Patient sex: F
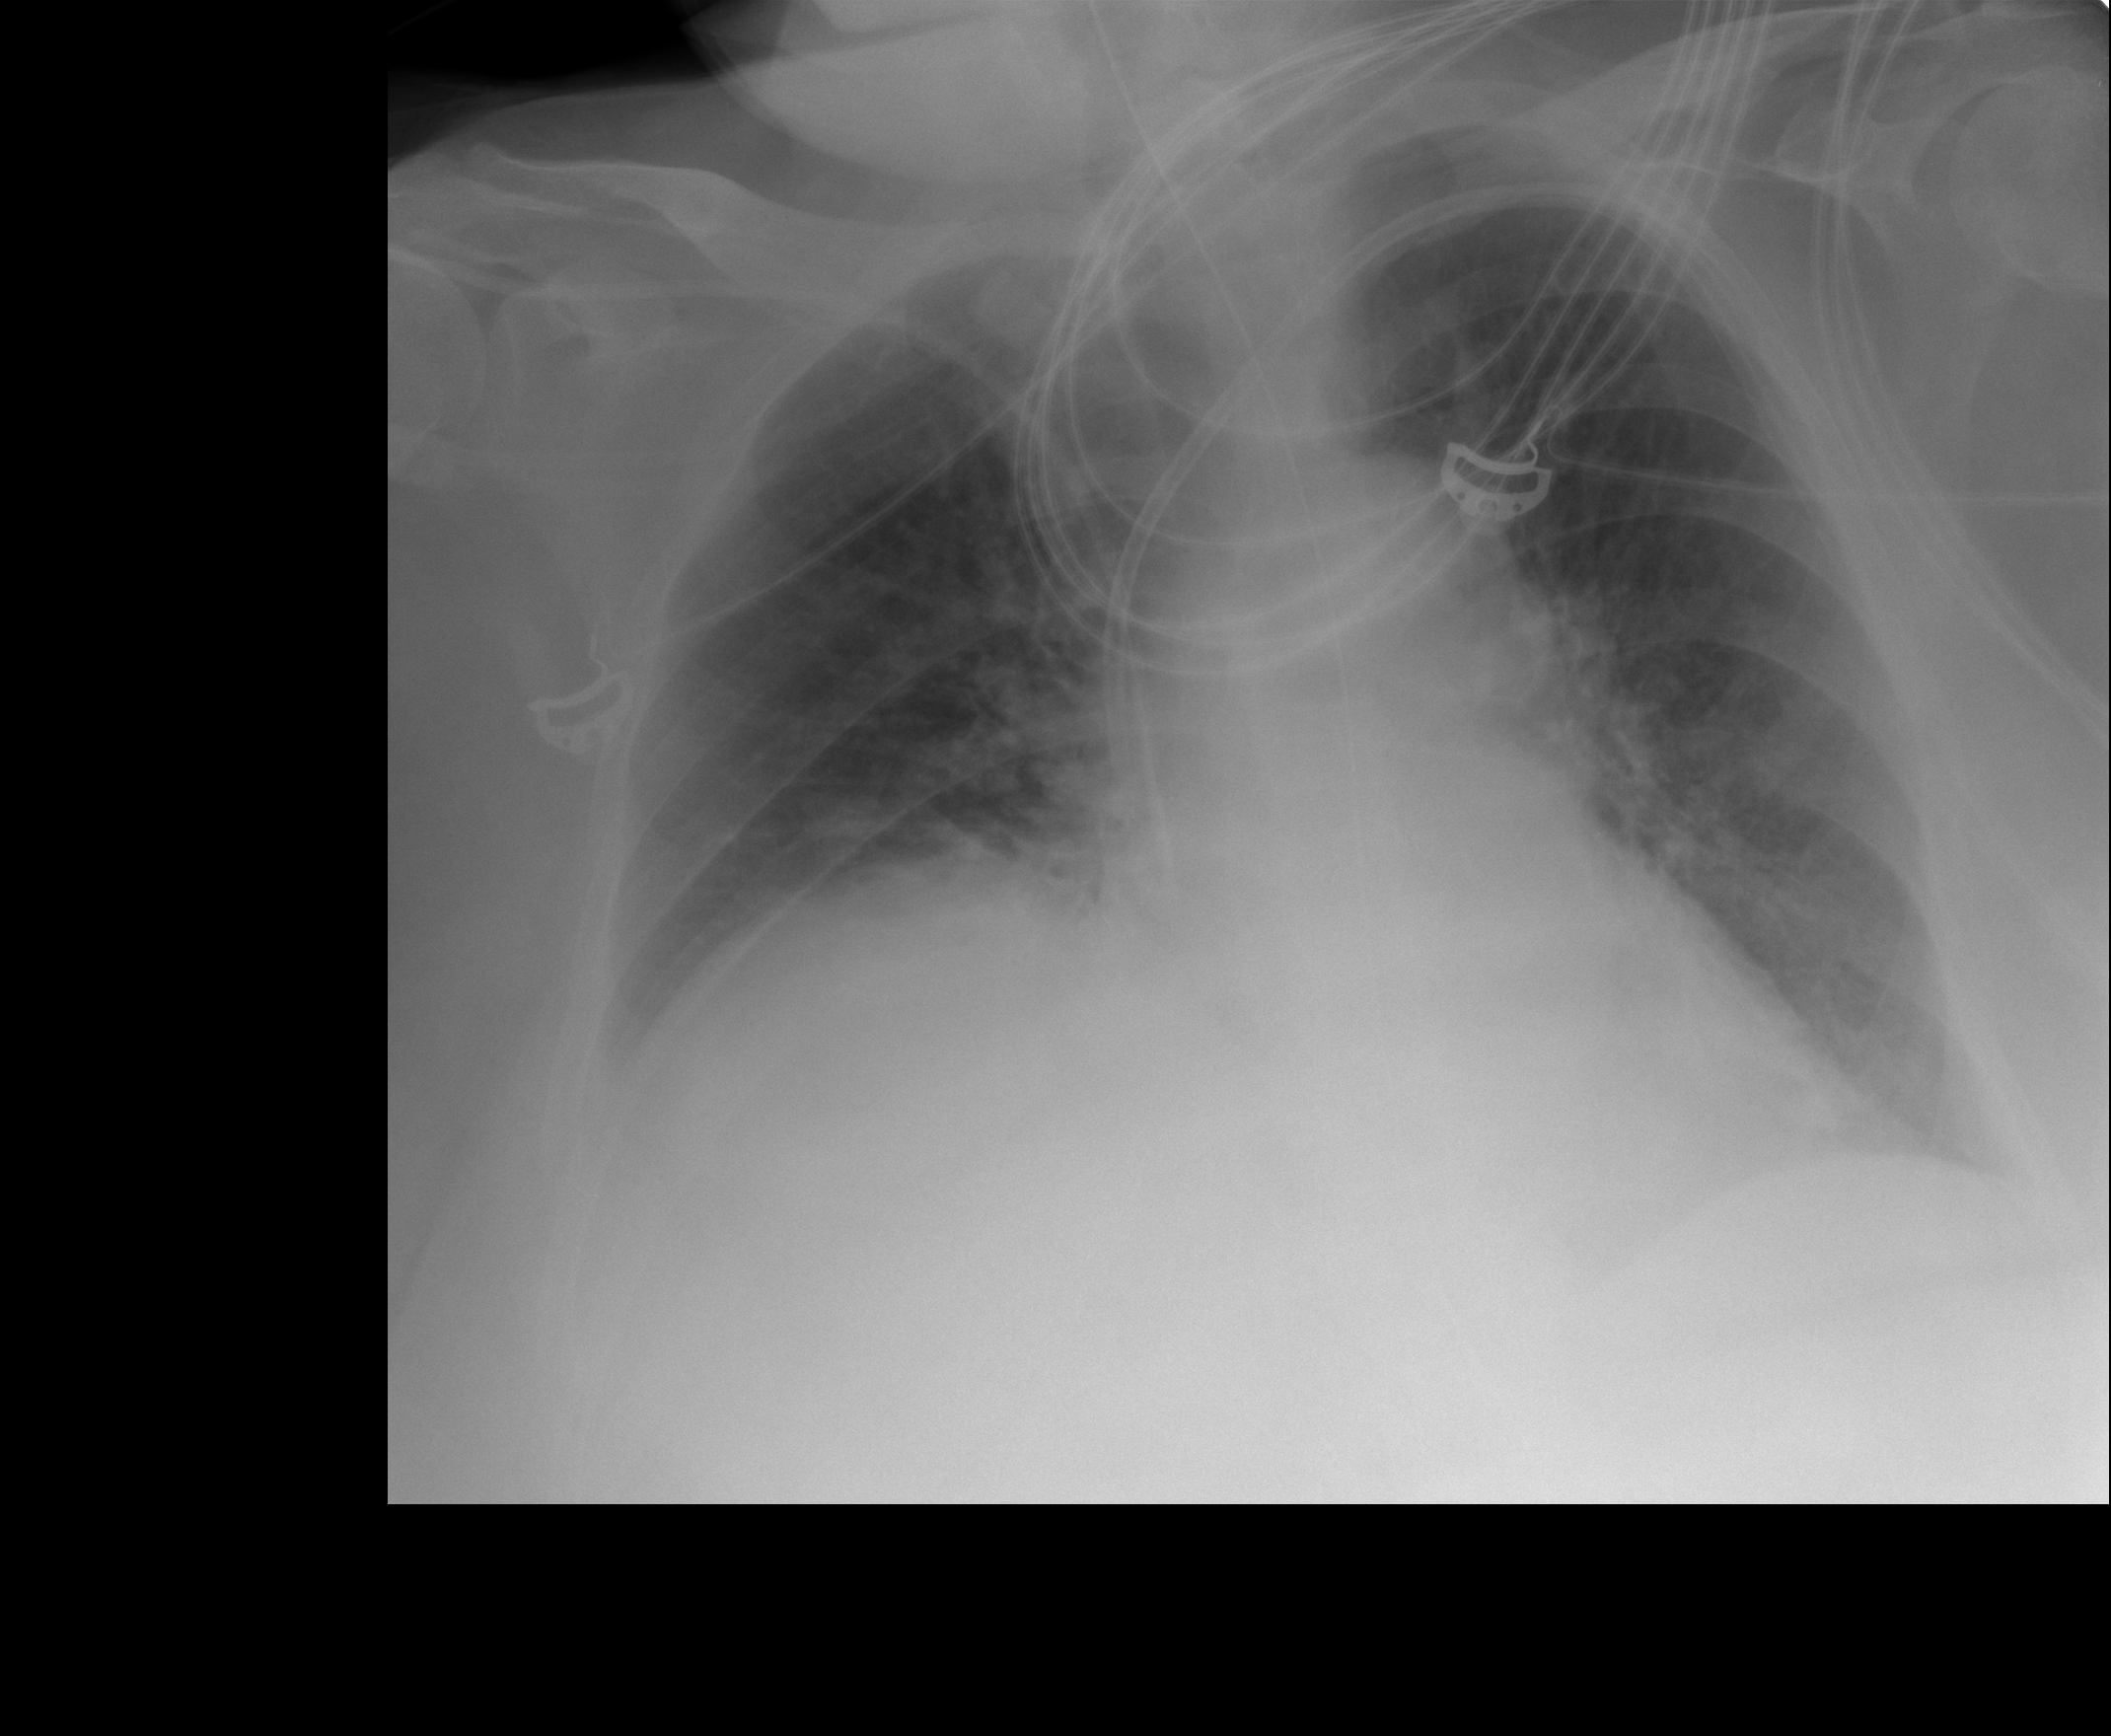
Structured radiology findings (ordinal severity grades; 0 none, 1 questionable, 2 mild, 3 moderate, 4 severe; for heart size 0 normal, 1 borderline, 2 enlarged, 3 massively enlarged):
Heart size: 1
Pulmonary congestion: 2
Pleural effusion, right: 0
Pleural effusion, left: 1
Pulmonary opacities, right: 1
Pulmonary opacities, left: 1
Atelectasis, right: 2
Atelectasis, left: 2